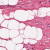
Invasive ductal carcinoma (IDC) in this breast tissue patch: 0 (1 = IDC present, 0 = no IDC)